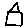
Label: house